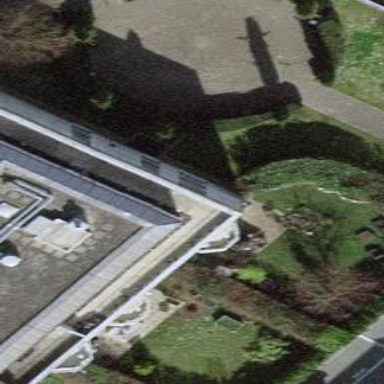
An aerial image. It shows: Garden enclosed by fence.